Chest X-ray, PA view. Patient: 49 years old, sex F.
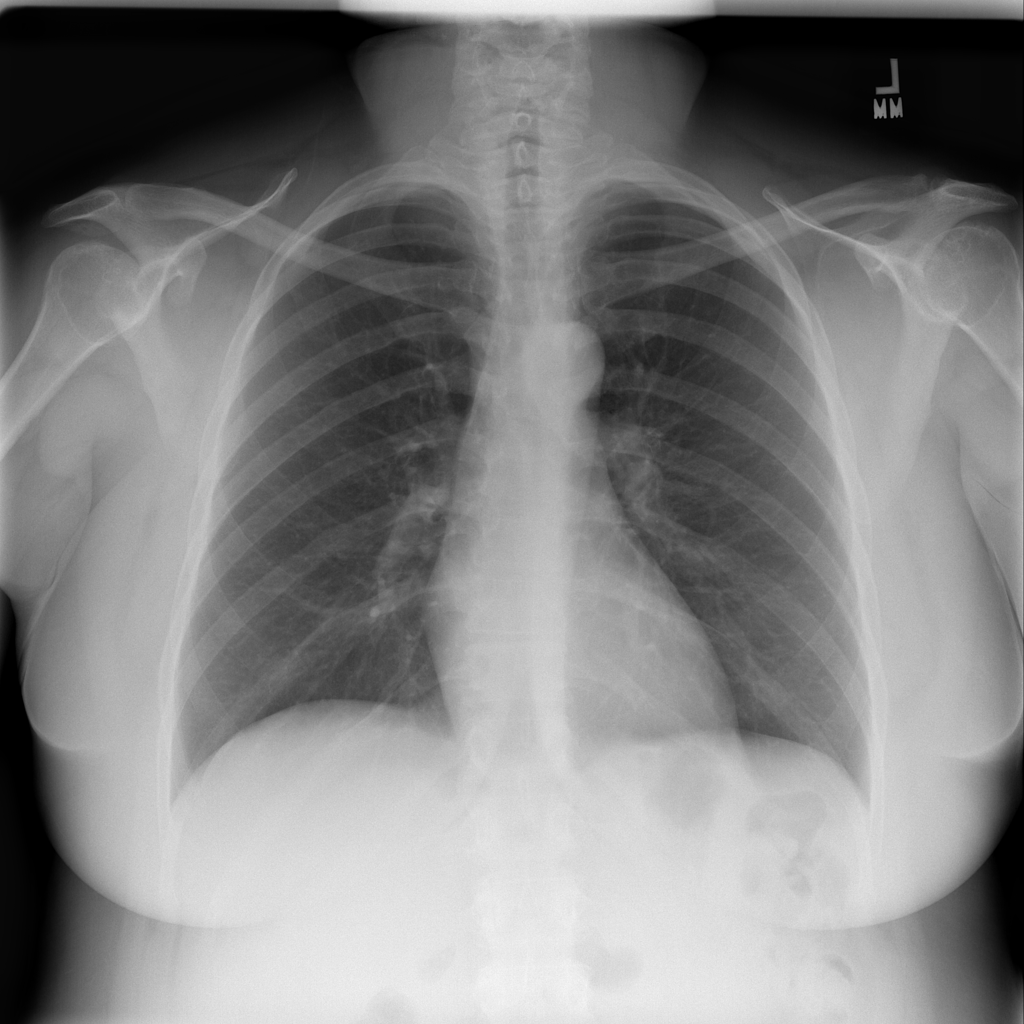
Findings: No Finding